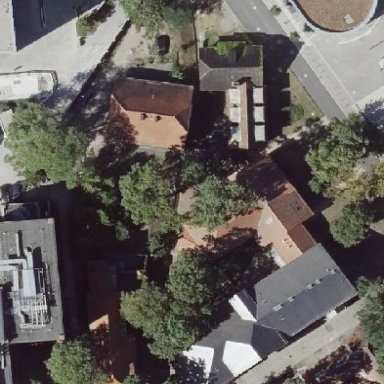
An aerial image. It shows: View of university building.